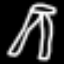
Label: pants